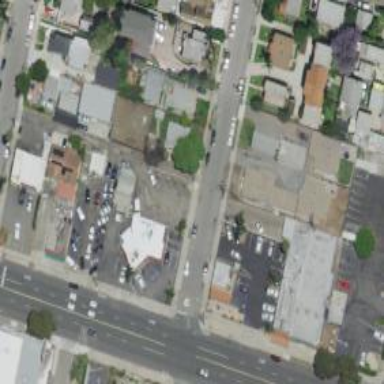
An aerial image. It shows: Alleyway designated as service road.